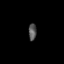
Tissue: prostate
Cell type: T cells
Senescence score: 0.8595
Nuclear area (px): 132
Mean DAPI intensity: 84.356